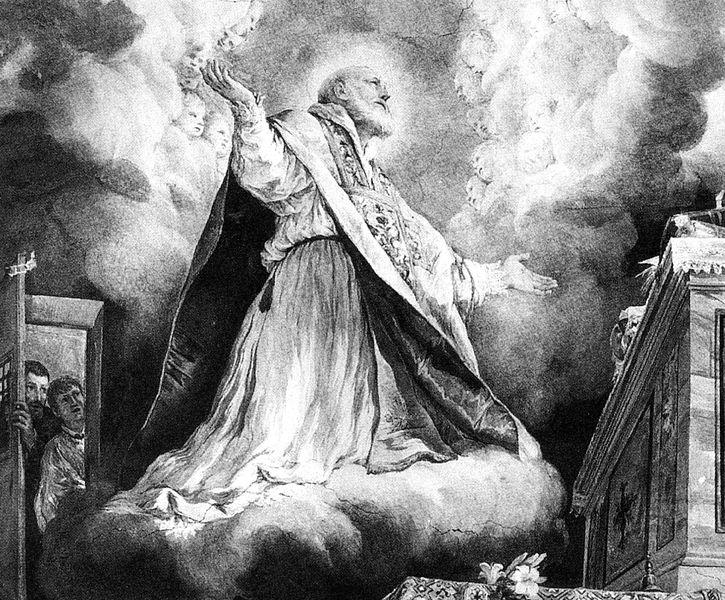
Titel: Levitatio des Filippo Neri
Künstler: Pietro da Cortona
Standort: Rom, Oratorio dei Filippini (EU - I - Latium)
Schlagwörter: gemälde, gott, hand, himmel, mann, weiß, wolken, menschen, blumen, grau, marmor, männer, schwarz, tür, gürtel, wolke, ornament, alt, bart, hände, gitter, gewand, engel, perspektive, zuschauer, papst, greis, moses, kreuz, küster, druck, stich, knien, beten, gebet, lilie, altar, heiligenschein, pfarrer, priester, erscheinung, heiliger, heilig, putten, putti, aufnahme, himmelfahrt, josef, verklärt, von unten, kasel, heili, knien3